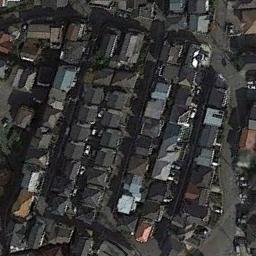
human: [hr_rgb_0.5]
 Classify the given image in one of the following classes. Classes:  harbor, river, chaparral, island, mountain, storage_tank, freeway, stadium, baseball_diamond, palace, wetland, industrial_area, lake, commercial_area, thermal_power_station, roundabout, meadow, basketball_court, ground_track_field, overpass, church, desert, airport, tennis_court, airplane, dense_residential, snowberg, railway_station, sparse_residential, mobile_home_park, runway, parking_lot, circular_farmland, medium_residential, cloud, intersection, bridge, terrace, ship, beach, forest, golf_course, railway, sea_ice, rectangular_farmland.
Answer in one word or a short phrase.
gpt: dense_residential